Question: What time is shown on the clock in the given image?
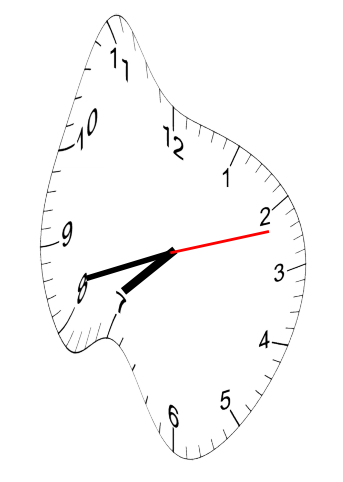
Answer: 07:42:12